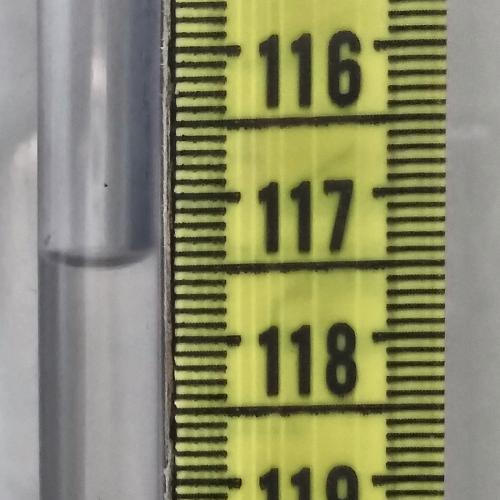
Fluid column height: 117.4 cm